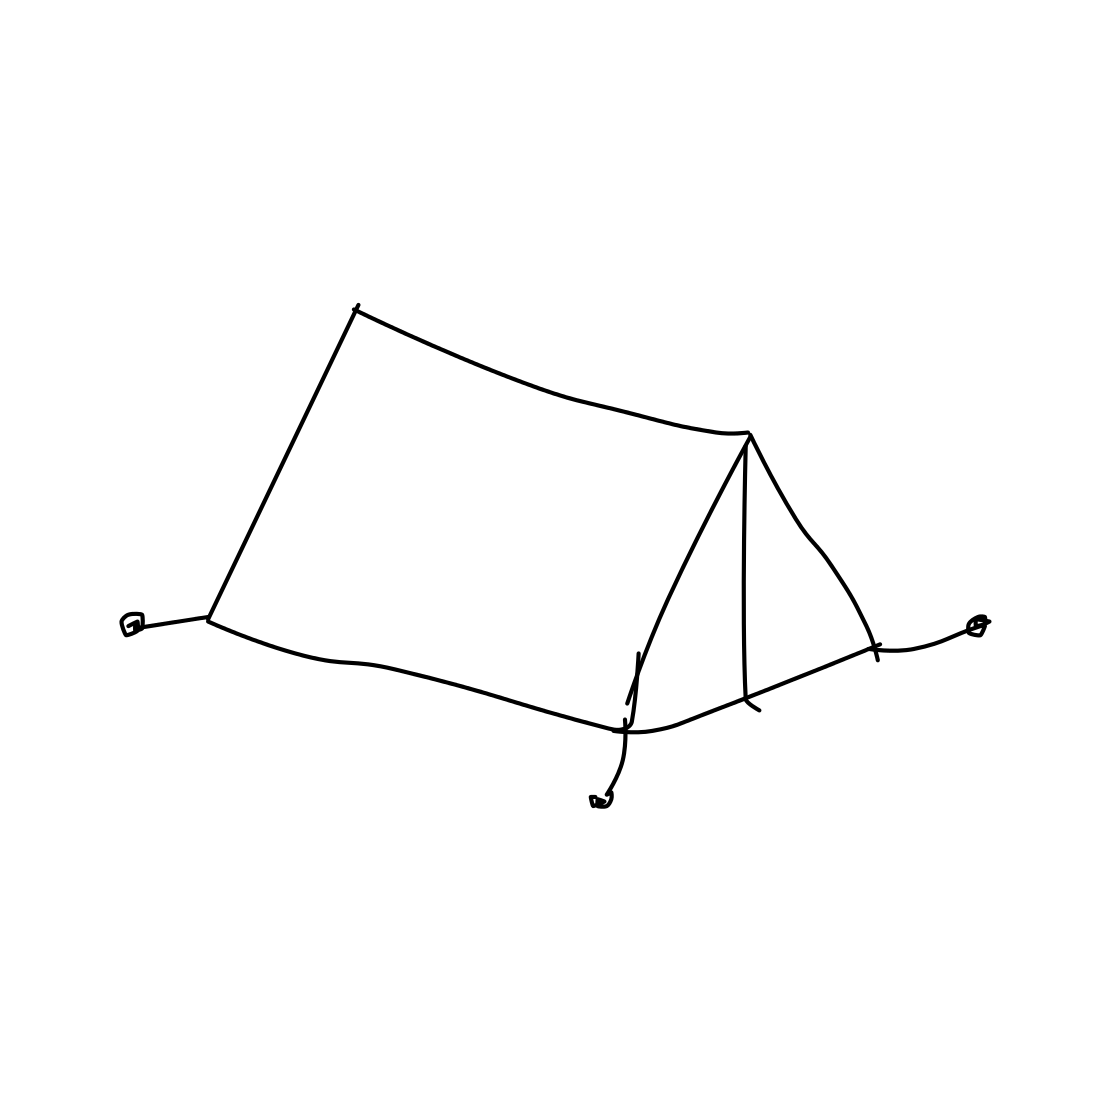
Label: tent